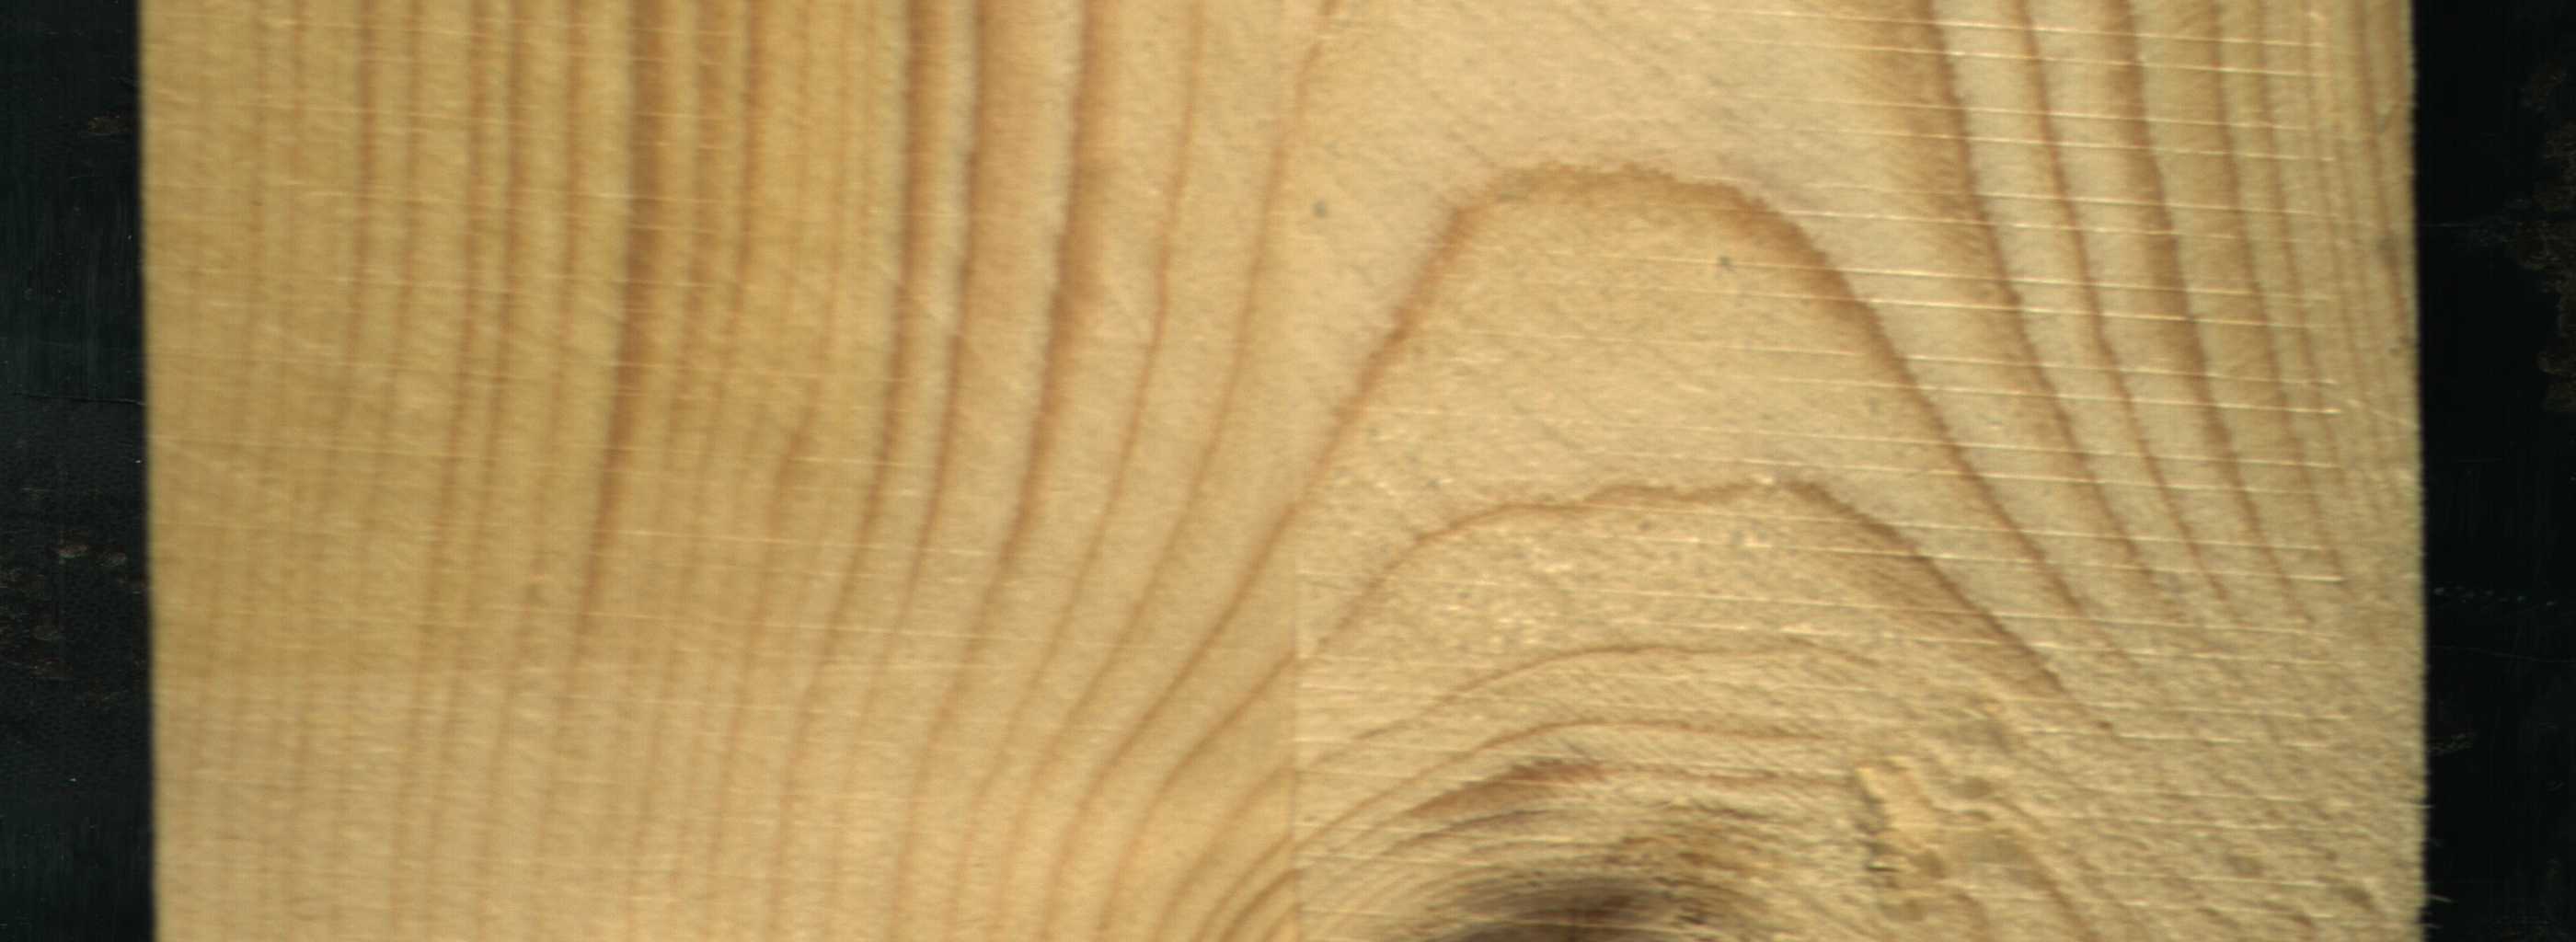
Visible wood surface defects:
Live_Knot